Field crop: maize
Growth stage: 1
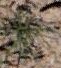
Species: salsola